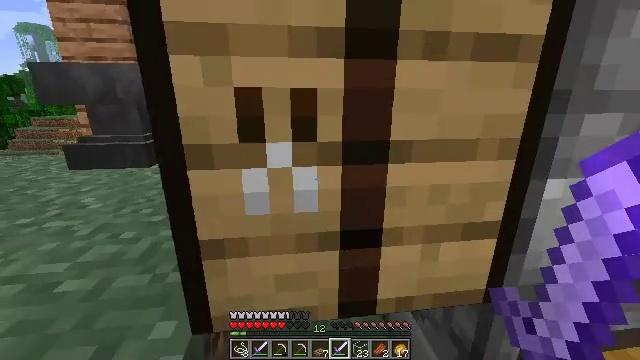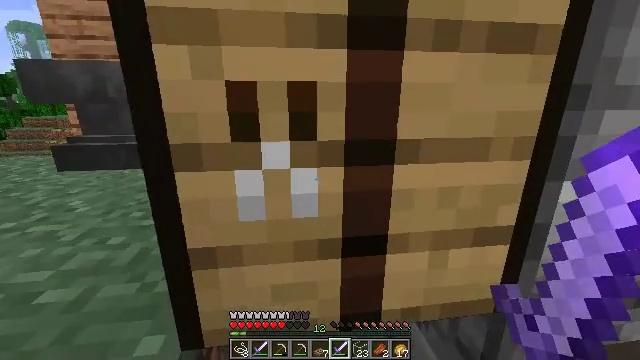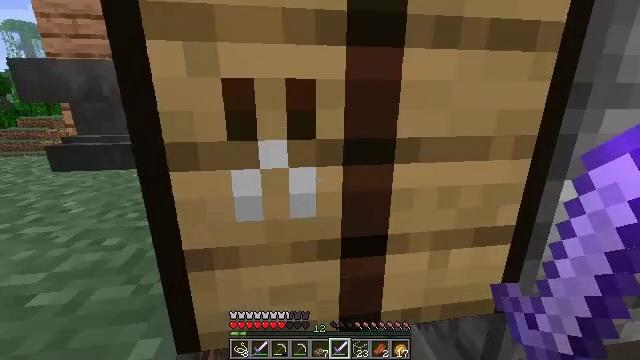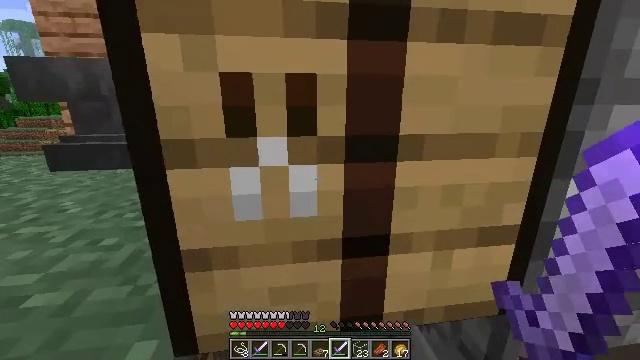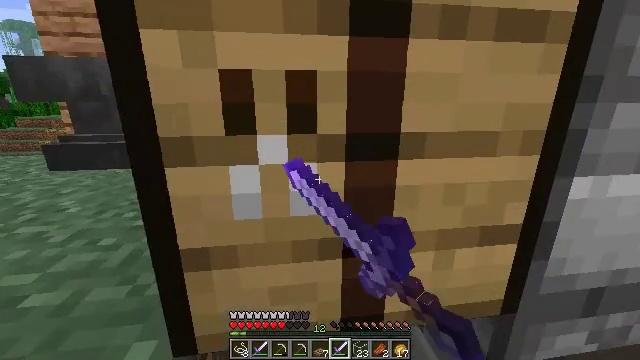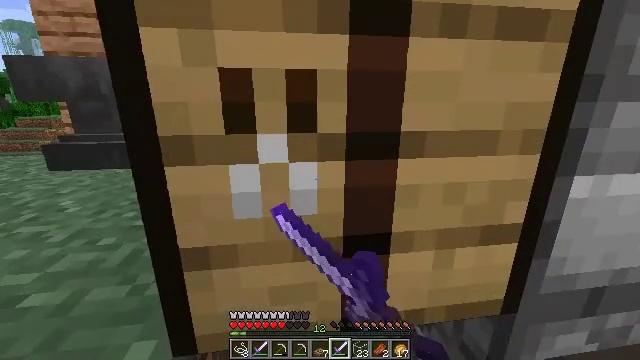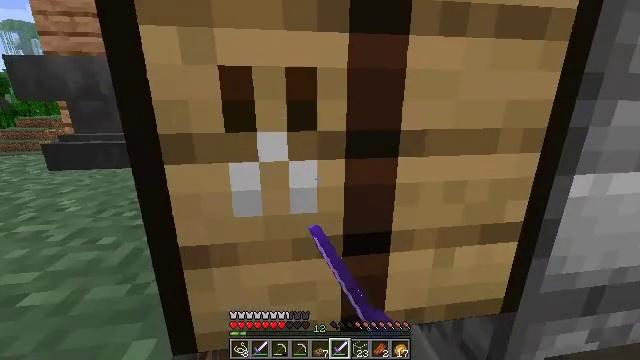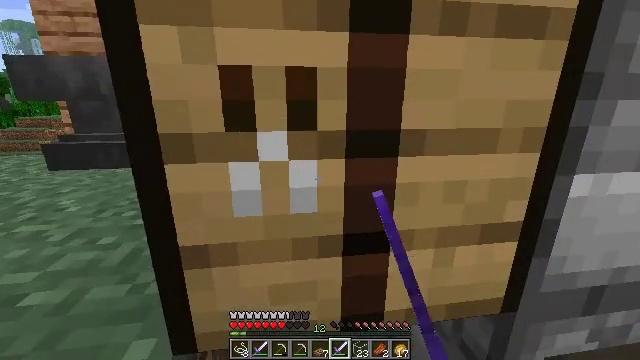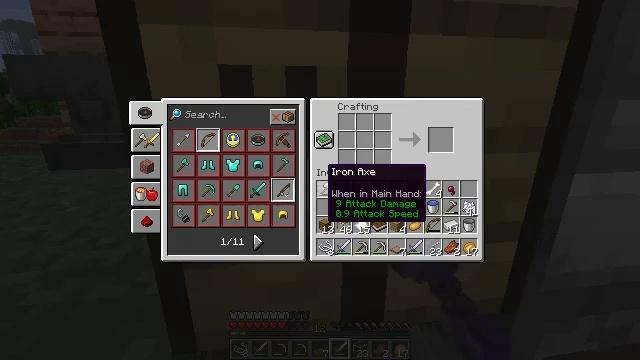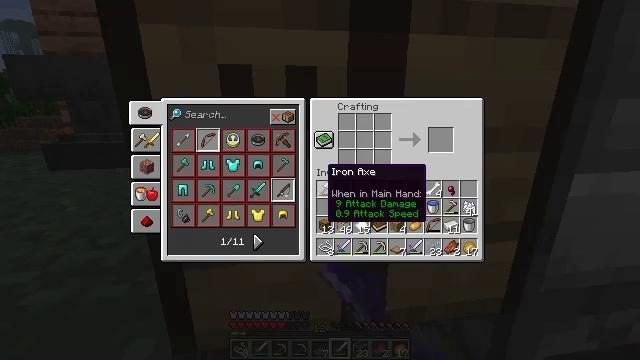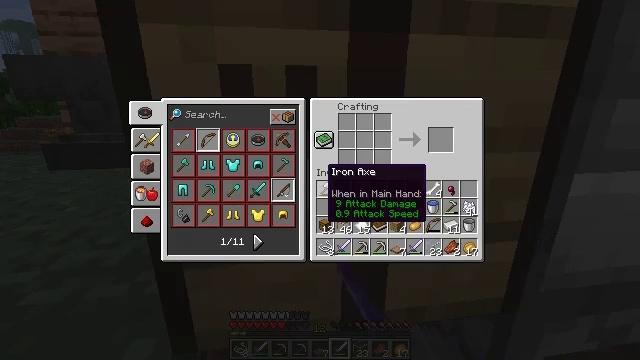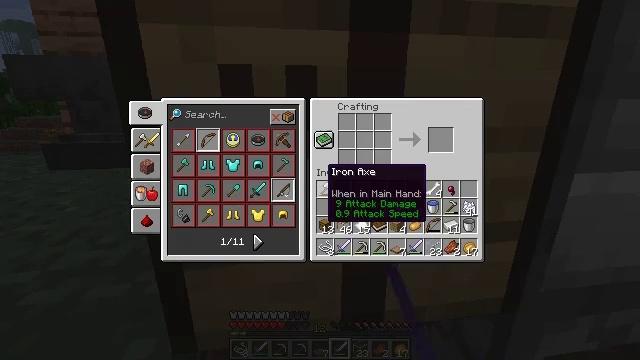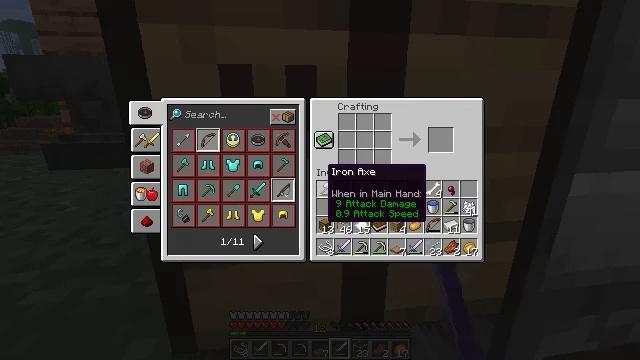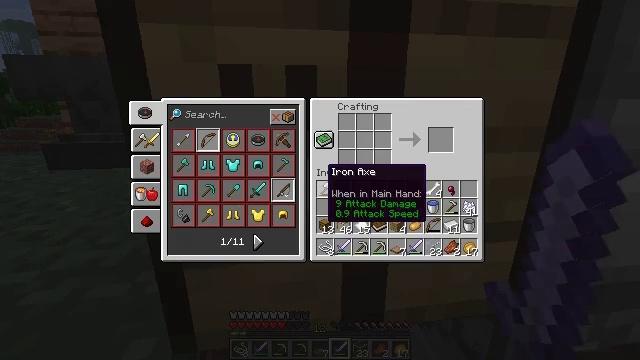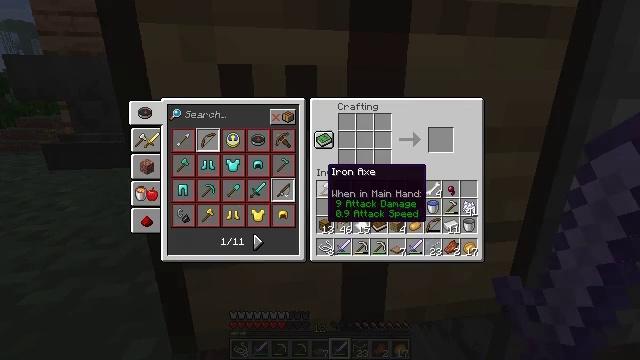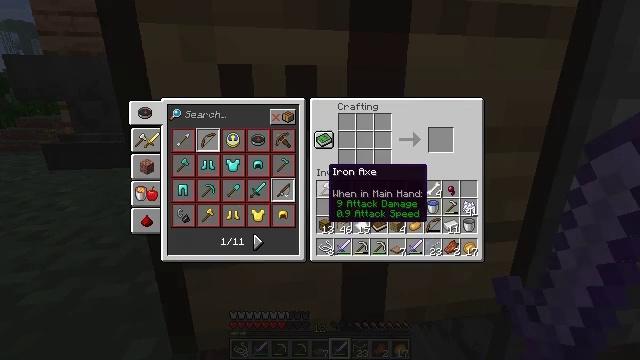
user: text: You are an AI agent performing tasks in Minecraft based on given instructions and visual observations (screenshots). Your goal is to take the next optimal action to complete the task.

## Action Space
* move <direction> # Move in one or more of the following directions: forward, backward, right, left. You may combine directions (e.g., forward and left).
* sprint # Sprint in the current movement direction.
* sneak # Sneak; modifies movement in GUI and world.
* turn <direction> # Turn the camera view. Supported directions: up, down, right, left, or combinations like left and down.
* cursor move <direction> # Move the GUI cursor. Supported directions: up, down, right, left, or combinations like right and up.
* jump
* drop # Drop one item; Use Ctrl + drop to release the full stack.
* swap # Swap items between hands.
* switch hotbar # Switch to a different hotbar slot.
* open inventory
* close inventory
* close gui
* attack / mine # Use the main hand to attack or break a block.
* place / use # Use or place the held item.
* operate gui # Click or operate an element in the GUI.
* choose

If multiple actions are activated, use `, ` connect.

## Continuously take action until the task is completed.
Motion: motion action
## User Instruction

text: Take paper and leather to craft a book.
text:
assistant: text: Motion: no_op
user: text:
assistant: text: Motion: no_op
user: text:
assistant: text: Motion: use / place
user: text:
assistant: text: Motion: use / place
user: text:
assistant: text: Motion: use / place
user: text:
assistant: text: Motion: use / place
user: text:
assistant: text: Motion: use / place
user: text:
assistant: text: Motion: open gui
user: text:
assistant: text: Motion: no_op
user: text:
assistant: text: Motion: no_op
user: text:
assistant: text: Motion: no_op
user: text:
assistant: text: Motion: no_op
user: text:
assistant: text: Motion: no_op
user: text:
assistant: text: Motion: no_op
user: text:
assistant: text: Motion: no_op
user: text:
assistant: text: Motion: cursor move right
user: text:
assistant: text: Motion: cursor move right
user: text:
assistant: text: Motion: cursor move right
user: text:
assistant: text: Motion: cursor move right
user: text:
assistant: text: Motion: no_op
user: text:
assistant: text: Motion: no_op
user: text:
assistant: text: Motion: no_op
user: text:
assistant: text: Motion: no_op
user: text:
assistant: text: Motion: no_op
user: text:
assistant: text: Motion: no_op
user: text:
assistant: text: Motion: no_op
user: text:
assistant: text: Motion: no_op
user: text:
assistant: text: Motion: no_op
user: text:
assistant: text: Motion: no_op
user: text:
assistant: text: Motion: no_op